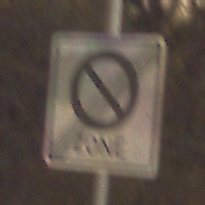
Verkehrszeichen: EndeEingeschraenktesHalteverbotZone
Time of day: Night
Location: Outdoor (Nature)
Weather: Clear
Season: NotSpecified
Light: Natural